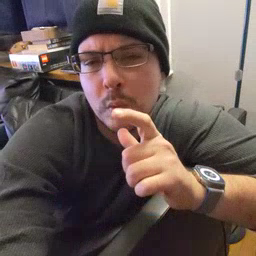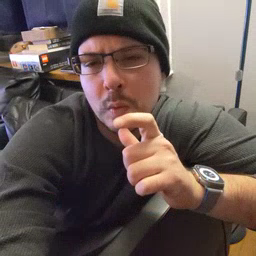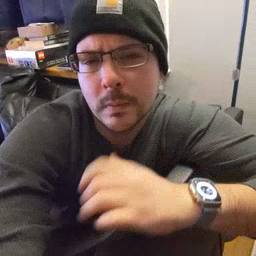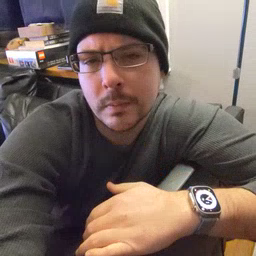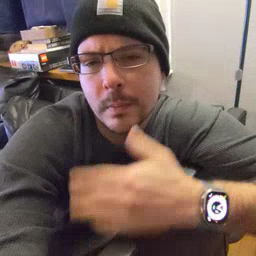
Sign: who